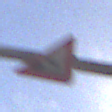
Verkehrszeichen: Ufer
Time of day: MorningAfternoon
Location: Outdoor (RoadRail)
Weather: PartlyCloudy
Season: NotSpecified
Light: Natural